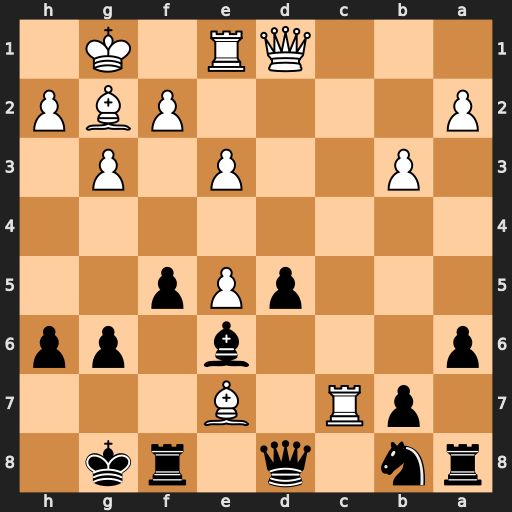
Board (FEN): rn1q1rk1/1pR1B3/p3b1pp/3pPp2/8/1P2P1P1/P4PBP/3QR1K1
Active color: b
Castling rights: -
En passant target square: -
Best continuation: Qxc7 Bxf8 Kxf8